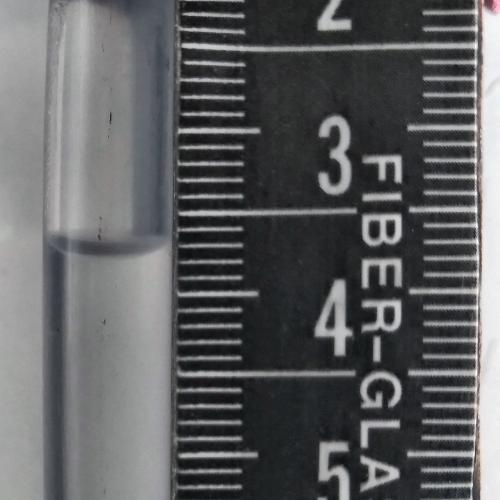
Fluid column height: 3.7 cm